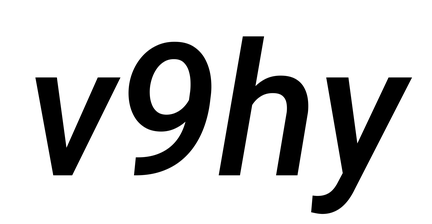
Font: Roboto-Italic_Medium_Italic